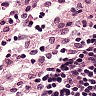
Metastatic tissue present: no